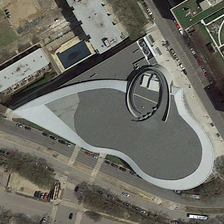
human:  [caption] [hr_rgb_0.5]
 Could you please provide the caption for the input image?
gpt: the center seems very beautiful from the altitude .

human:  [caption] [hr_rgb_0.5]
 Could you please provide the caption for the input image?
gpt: several buildings and a road are around a large building .

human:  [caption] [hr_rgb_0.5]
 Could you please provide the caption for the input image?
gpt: several buildings and a road are around a large building .

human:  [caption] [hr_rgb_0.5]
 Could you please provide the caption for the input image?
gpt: the center seems very beautiful from the altitude .

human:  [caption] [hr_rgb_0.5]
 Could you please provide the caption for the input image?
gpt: several buildings and a road are around a large building .